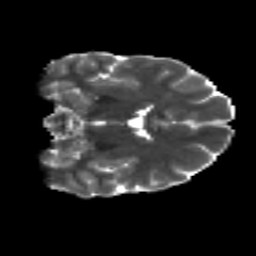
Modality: T2w
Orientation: coronal
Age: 19
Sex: male
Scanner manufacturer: siemens
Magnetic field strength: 3 T
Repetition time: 8.8 s
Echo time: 0.085 s